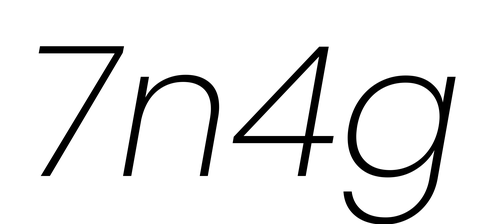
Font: Poppins-ExtraLightItalic